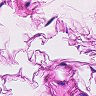
Metastatic tissue present: no